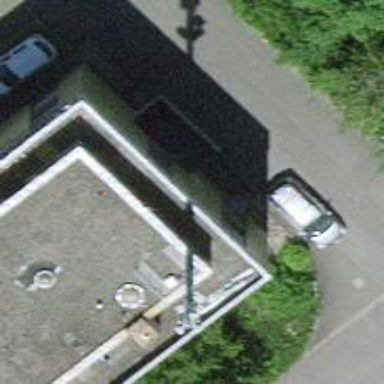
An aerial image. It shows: Mast tower used for communication.